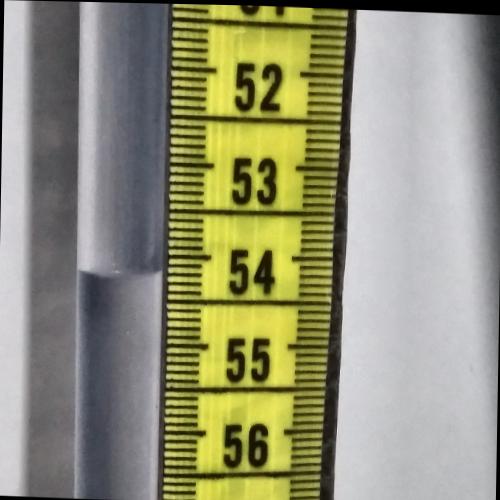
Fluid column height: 54.2 cm